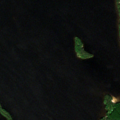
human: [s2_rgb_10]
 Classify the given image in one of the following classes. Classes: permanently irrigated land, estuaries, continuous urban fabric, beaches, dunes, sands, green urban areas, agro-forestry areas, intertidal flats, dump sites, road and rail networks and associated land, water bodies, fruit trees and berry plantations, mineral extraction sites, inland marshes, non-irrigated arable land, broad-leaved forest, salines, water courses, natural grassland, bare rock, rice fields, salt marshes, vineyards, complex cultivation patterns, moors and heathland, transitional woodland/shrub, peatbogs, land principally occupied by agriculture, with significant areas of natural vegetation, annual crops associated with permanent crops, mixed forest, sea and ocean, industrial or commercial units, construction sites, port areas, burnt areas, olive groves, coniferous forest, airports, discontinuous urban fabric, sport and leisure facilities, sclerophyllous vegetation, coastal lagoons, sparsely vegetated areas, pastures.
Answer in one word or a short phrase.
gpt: broad-leaved forest, coniferous forest, water bodies